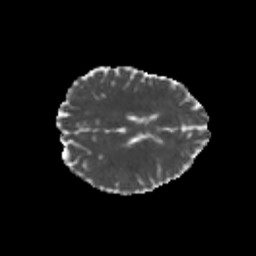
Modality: MD
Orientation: axial
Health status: healthy
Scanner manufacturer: philips
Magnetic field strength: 3 T
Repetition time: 6.964 s
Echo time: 0.092 s